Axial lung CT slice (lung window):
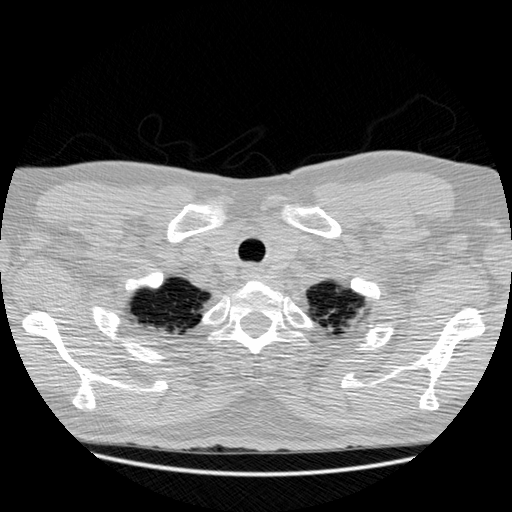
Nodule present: no